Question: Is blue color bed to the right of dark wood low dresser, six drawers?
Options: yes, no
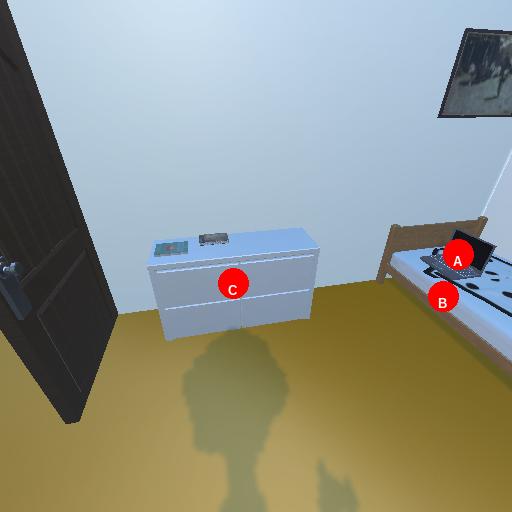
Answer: yes